Interaction volume radius: 10 \u00c5
Interaction volume height: 15 \u00c5
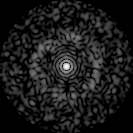
Disorder parameter: 0.8294